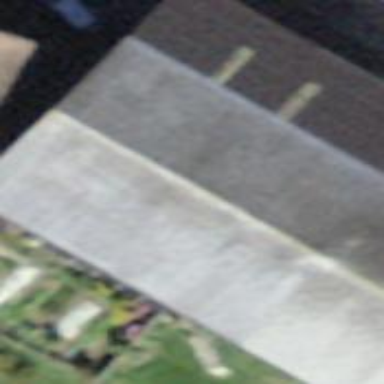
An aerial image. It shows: Rural barn.